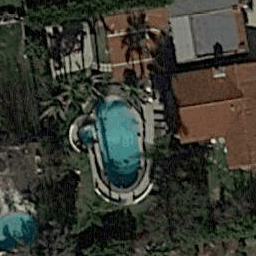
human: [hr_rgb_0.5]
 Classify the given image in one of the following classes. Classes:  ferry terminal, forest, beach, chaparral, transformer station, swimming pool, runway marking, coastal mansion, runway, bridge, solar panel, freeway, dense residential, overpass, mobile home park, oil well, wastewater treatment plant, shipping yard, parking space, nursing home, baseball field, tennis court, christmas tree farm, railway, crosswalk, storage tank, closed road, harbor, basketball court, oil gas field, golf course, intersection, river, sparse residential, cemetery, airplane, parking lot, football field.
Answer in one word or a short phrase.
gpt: swimming pool